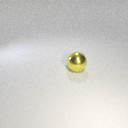
large yellow metal sphere